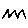
Label: zigzag